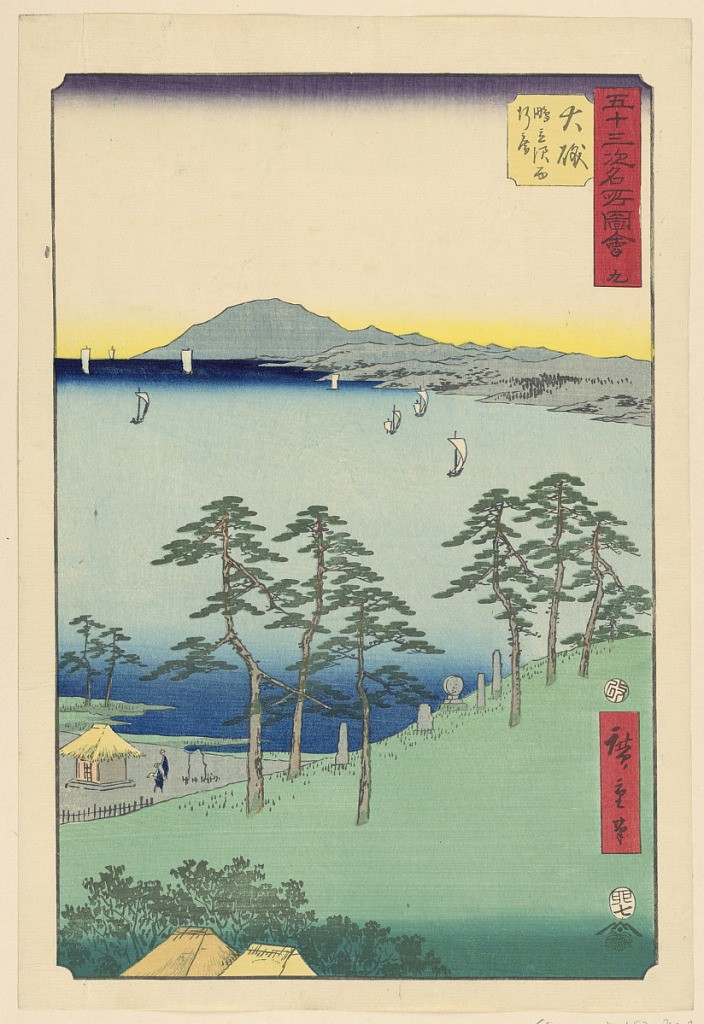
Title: Cemetary along the Sea
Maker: Ando Hiroshige, Japanese, 1797–1858
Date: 1855
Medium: Woodblock print in colored ink on paper
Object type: Print
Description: This is a landscape view on a valley is overlooking the ocean through a bird's eye view. The hillside shows a little cemetery just above two people below coming in to pay their respects. Beyond the sea are ships sailing near the horizon. Hiroshige employs the ombre effect through the colors of blue, green, and yellow.